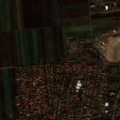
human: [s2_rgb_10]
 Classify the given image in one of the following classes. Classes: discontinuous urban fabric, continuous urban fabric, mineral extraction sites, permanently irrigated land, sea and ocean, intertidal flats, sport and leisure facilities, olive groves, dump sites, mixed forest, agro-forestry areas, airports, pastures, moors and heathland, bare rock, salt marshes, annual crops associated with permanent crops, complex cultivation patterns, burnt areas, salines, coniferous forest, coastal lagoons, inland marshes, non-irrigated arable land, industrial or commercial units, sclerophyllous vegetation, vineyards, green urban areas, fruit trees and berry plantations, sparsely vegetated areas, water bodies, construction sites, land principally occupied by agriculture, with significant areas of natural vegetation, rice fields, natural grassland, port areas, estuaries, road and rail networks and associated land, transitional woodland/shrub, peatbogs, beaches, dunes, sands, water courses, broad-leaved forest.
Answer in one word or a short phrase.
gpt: discontinuous urban fabric, non-irrigated arable land, complex cultivation patterns, land principally occupied by agriculture, with significant areas of natural vegetation